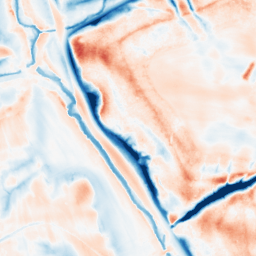
Category: trend_removal
Decomposition family: local_polynomial
Decomposition parameters: window_size: 31
degree: 1
Upsampling method: cubic_mitchell
Upsampling parameters: scale: 2
Upsampling scale: 2